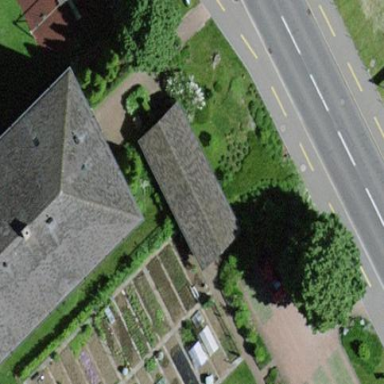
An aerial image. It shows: View of roof of building.